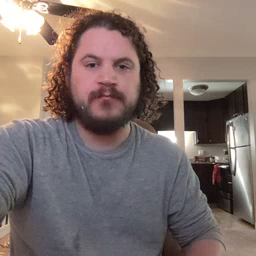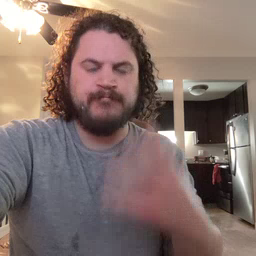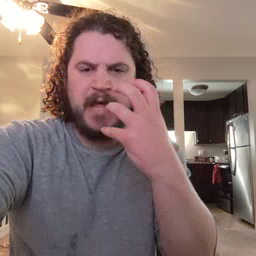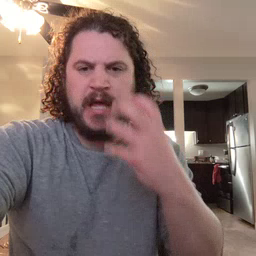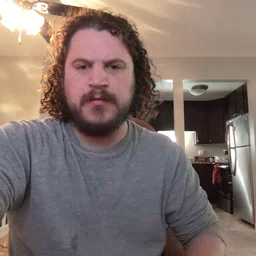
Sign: mad